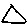
Label: triangle